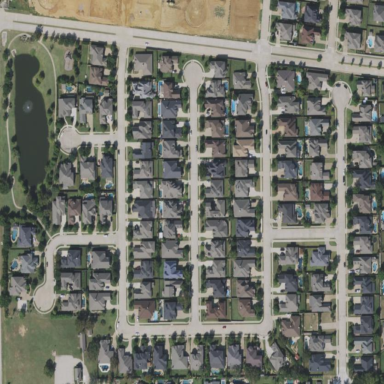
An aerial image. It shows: Residential area within neighborhood.